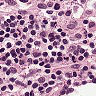
Metastatic tissue present: no